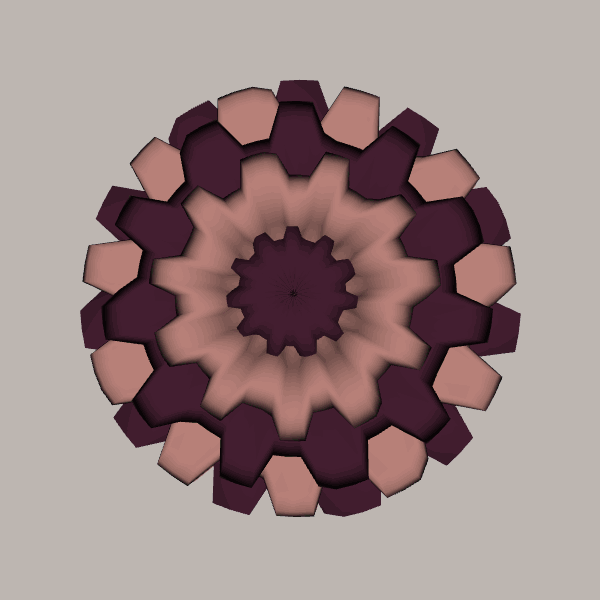
Background: light